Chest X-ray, PA view. Patient: 44 years old, sex M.
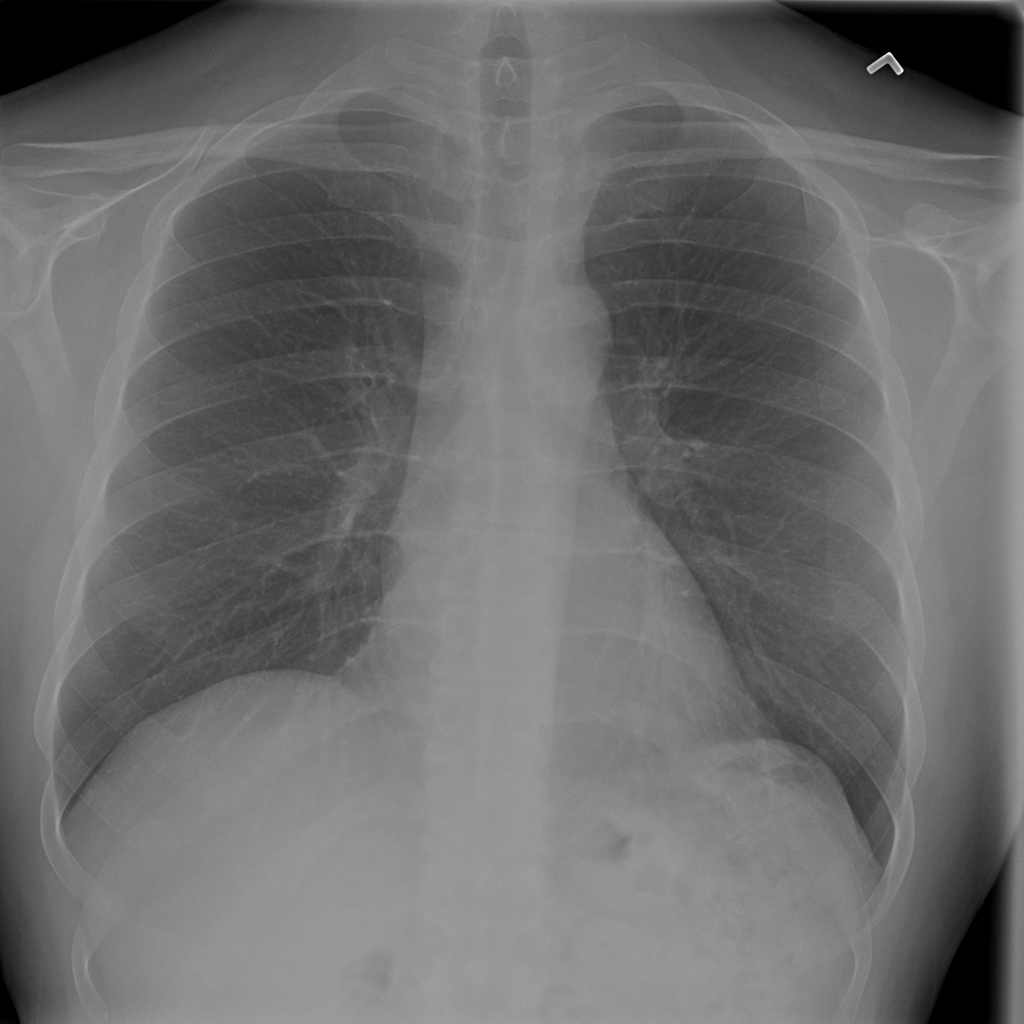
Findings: No Finding